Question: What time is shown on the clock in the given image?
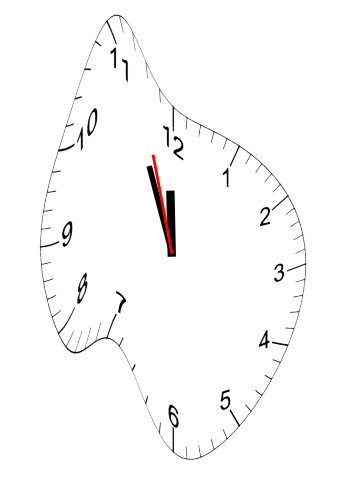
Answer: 11:55:57